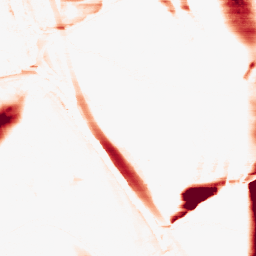
Category: morphological
Decomposition family: morphological_rect
Decomposition parameters: operation: opening
width: 50
height: 3
Upsampling method: sinc_hamming
Upsampling parameters: scale: 4
kernel_size: 16
Upsampling scale: 4